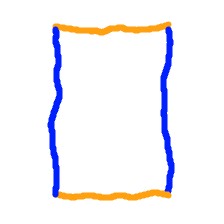
Shape: rectangle